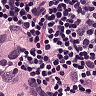
Metastatic tissue present: yes